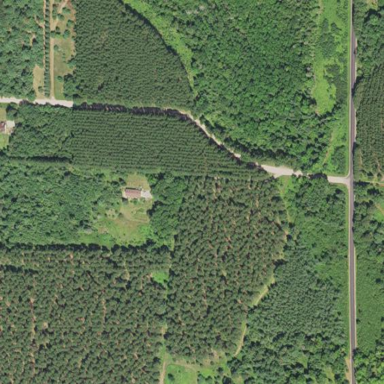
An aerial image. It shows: Plantation of evergreen needle-leaved forest.